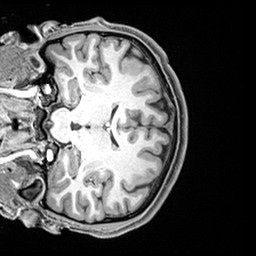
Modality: T1w
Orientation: coronal
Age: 24
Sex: male
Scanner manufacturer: siemens
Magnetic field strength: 3 T
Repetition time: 2.4 s
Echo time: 0.00217 s